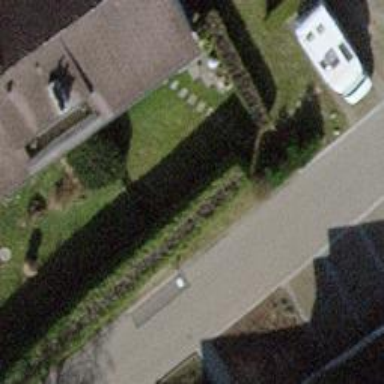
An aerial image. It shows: Hedge barrier.